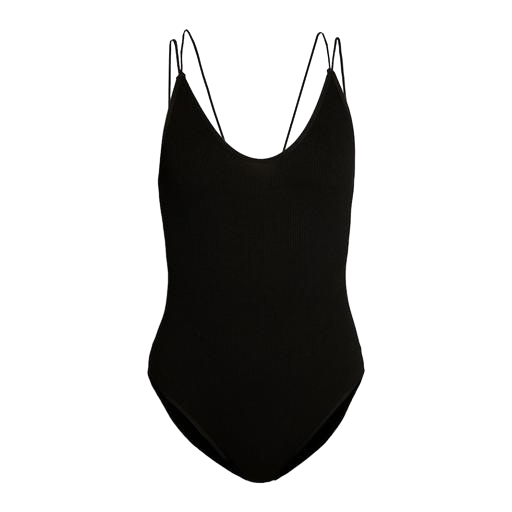
black must-have strappy back ribbed cami, black rib vest, black one piece, white background